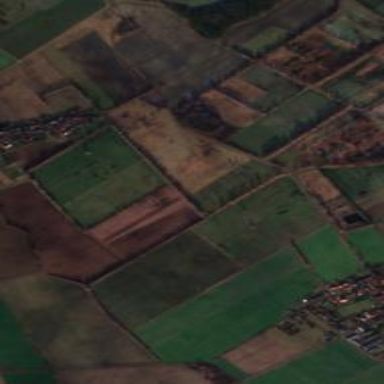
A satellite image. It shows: Picturesque farmland scene.